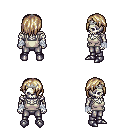
a pixel art fantasy rpg character, male body template, skeleton, white pirate shirt, metal pants, white blonde bangs hairstyle, silver tiara, white cloth bandages, metal boots, four views (front, back, left, right), 2x2 character sprite sheet, small pixel art, hard edges, no anti-aliasing